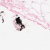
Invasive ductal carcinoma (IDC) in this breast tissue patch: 0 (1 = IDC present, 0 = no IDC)